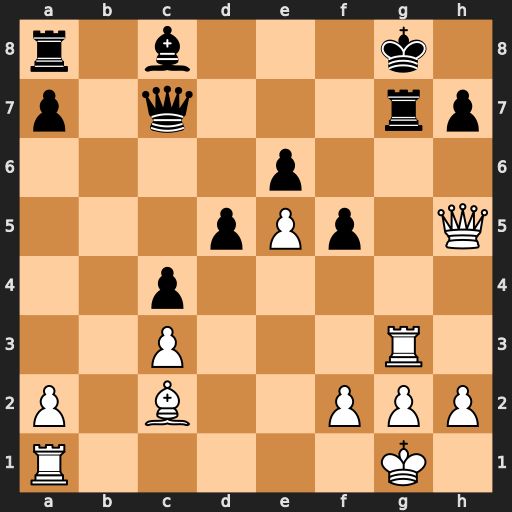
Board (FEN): r1b3k1/p1q3rp/4p3/3pPp1Q/2p5/2P3R1/P1B2PPP/R5K1
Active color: w
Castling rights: -
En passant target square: -
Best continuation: Qe8#